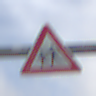
Verkehrszeichen: KinderRechts
Umgebung: Outdoor, Nature
Tageszeit: MorningAfternoon
Wetter: PartlyCloudy
Licht: Natural
Jahreszeit: NotSpecified
Kontrast: HighContrast